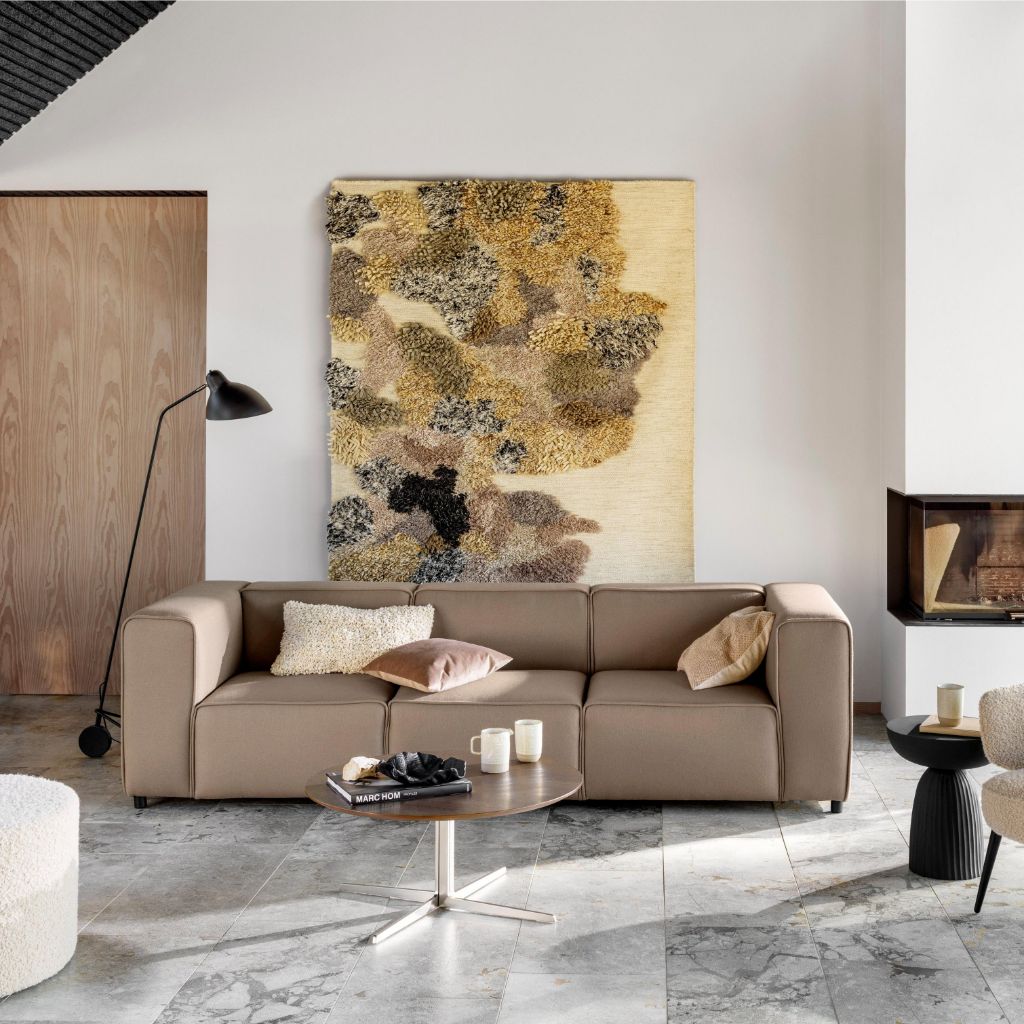
taupe fabric sofa, living room, paint wallpaper, with solid pattern, contemporary, tile flooring, with large square pattern